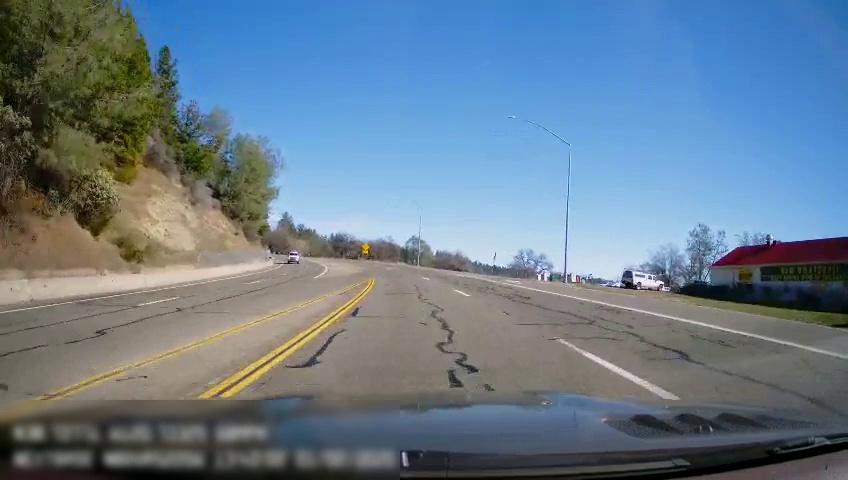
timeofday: Day
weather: Sunny
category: Drivable Space
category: Vehicles | Truck
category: Vehicles | Van
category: Lanes | Opposite Lane
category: Lanes | Opposite Lane
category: Lanes | Opposite Lane
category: Lanes | Opposite Lane
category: Lanes | Opposite Lane
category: Lanes | Current Lane
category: Lanes | Alternate Lane
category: Lanes | Current Lane
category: Lanes | Alternate Lane
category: Lanes | Alternate Lane